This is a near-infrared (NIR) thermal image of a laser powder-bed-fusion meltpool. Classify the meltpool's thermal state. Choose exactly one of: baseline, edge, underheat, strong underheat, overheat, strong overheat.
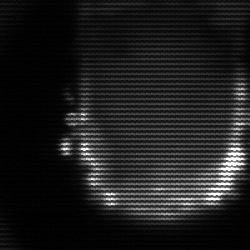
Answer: baseline